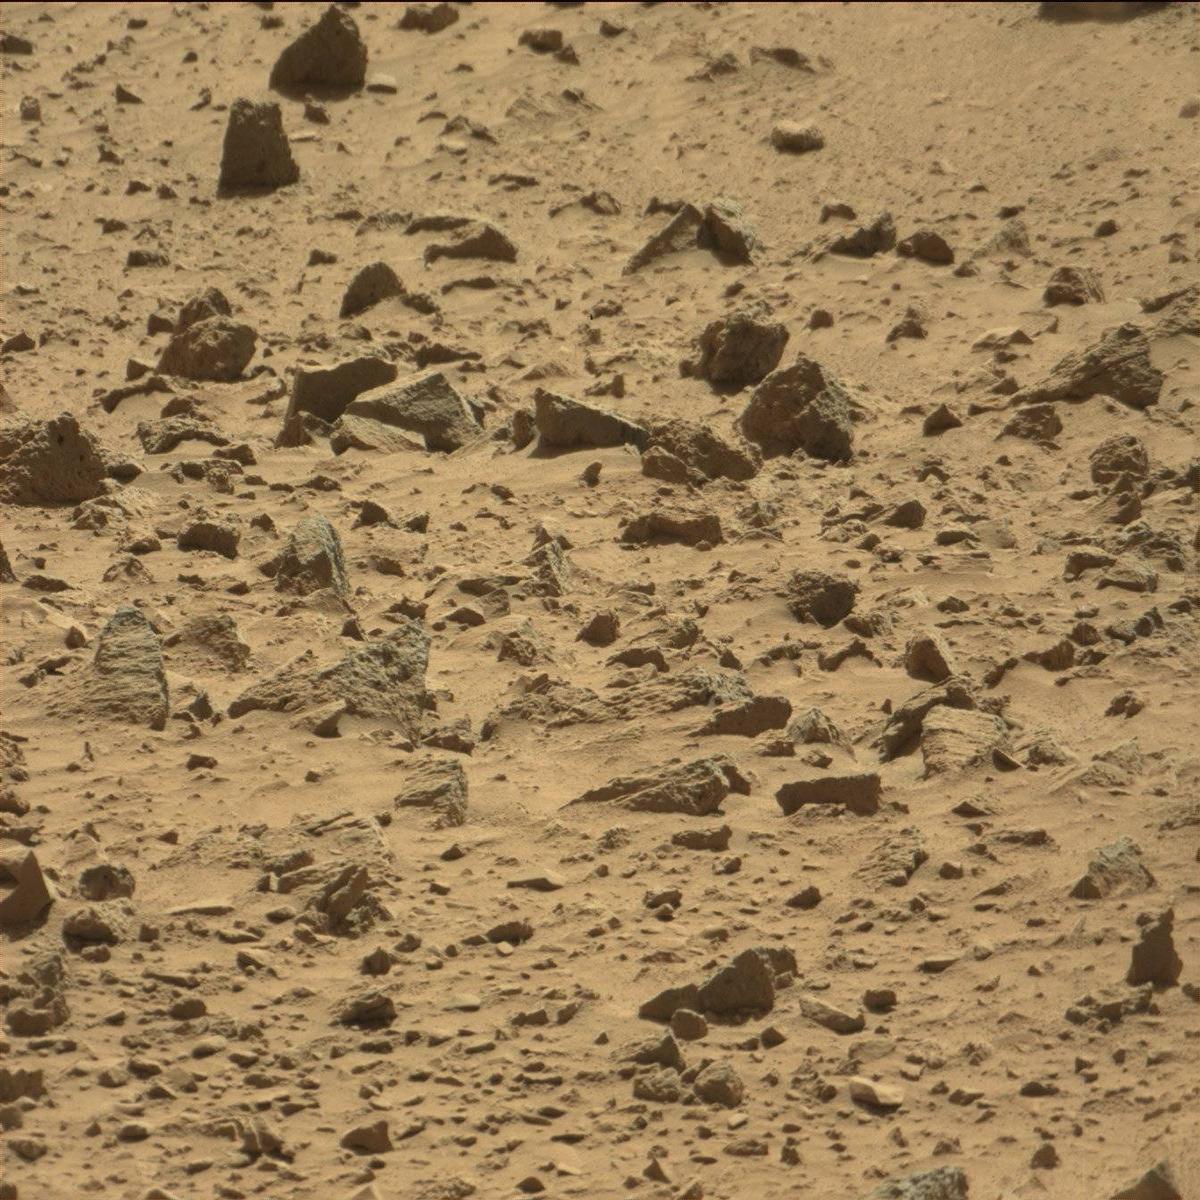
Terrain classes present: Bedrock, Rock, Sand / Soil